Field crop: maize
Growth stage: 2
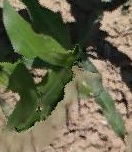
Species: maize